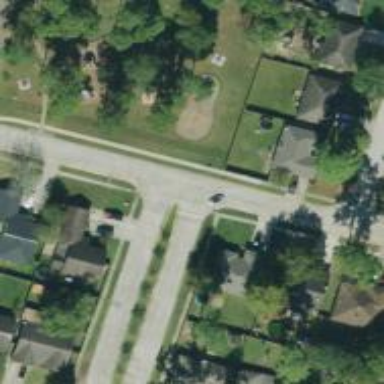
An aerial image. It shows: Marked road crossing.